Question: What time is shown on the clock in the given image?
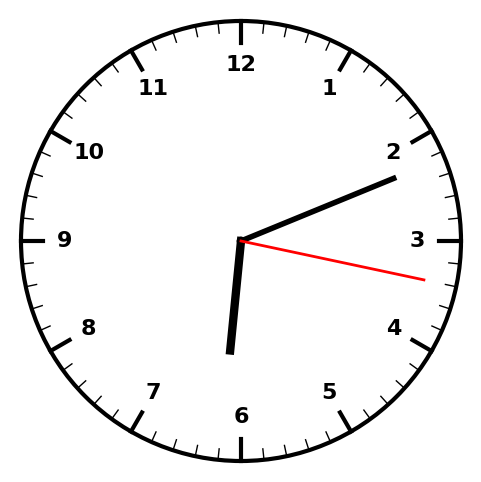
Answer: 06:11:17